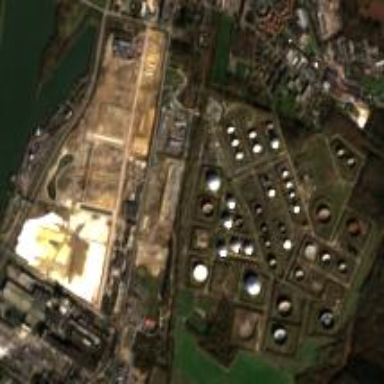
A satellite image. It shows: Industrial area with refinery.